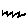
Label: zigzag